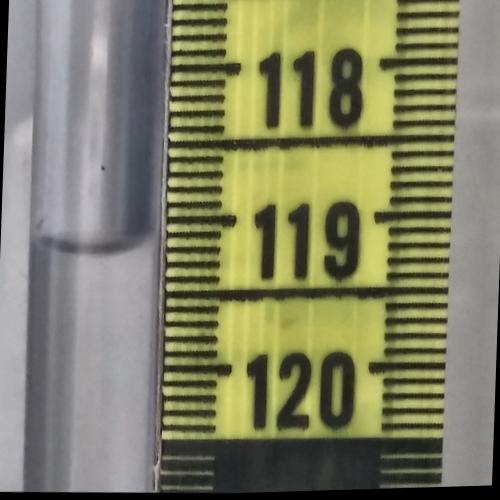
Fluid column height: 119.2 cm